Interaction volume radius: 10 \u00c5
Interaction volume height: 15 \u00c5
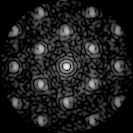
Disorder parameter: 0.298